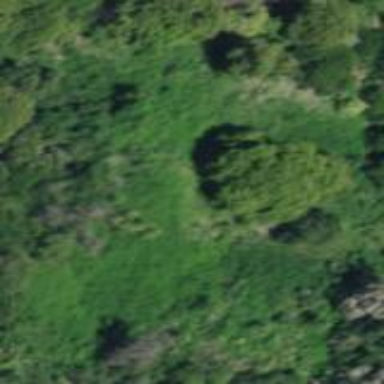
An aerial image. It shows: Patch of scrub vegetation.